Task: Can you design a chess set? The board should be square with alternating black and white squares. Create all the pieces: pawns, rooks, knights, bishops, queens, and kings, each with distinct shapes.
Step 2649:
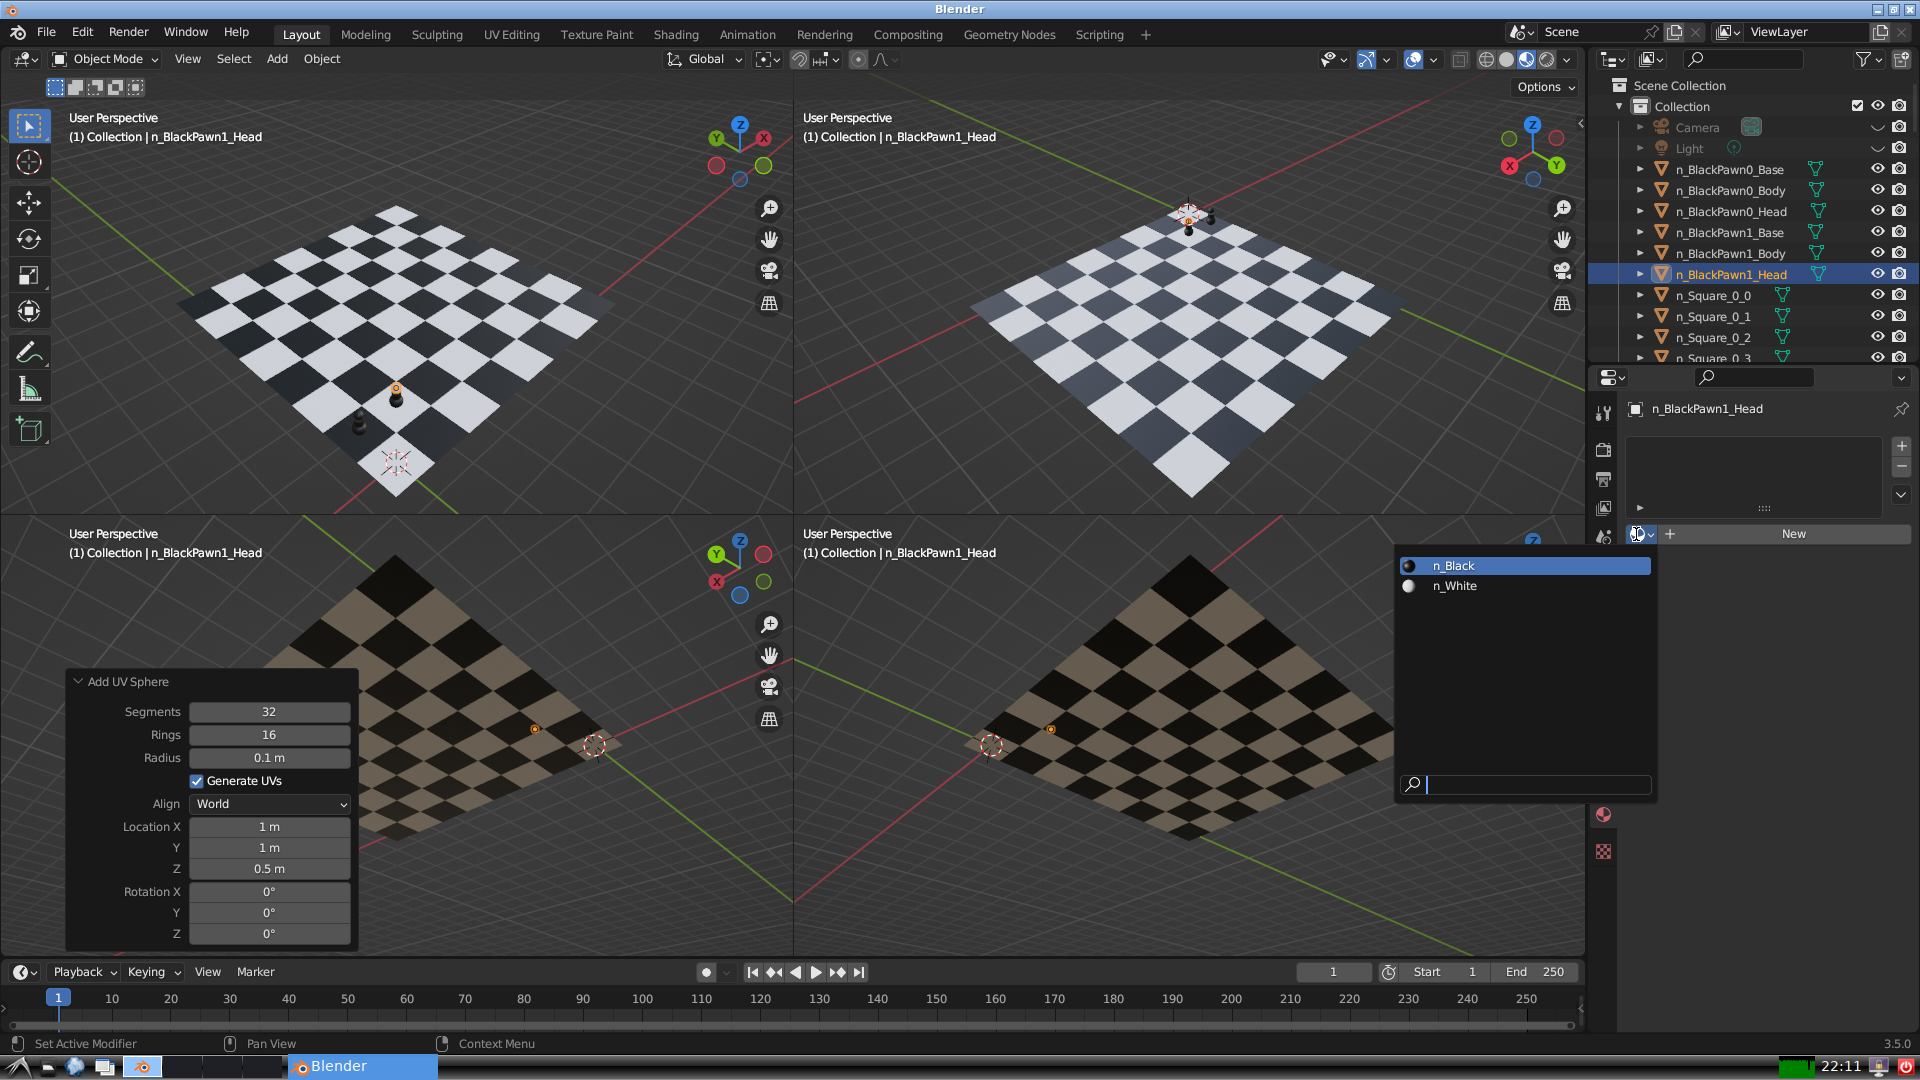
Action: input_text: n_Black